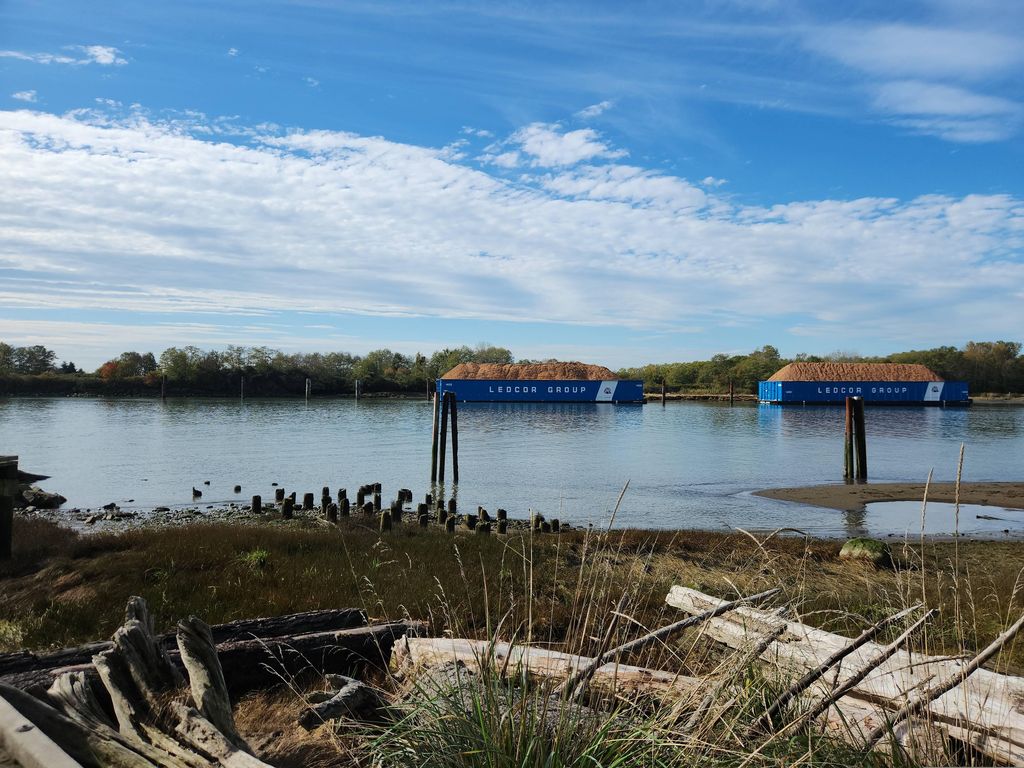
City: vancouver